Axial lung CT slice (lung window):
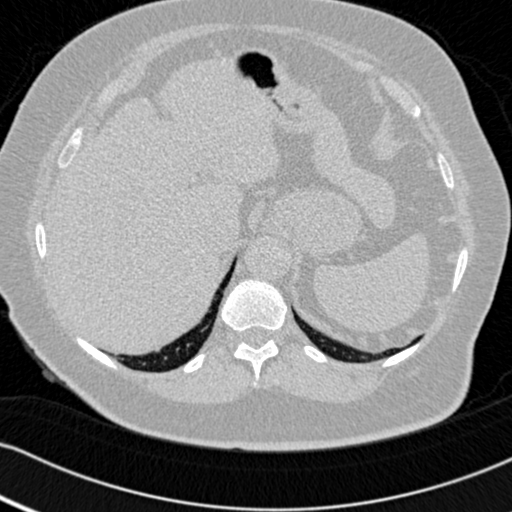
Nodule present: no